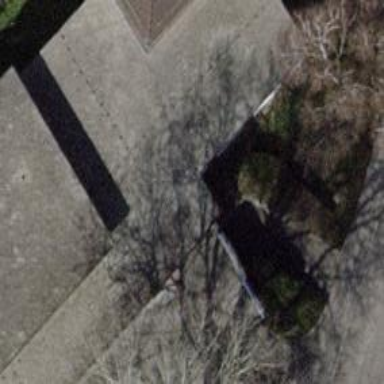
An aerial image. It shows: Path with asphalt surface passing through building tunnel.